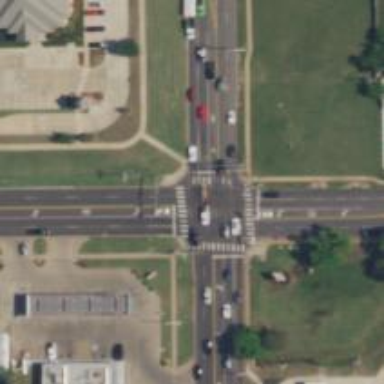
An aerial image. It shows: Crossing on the road.